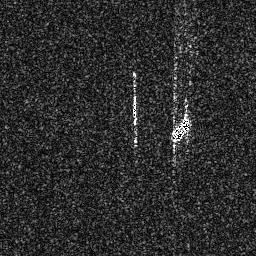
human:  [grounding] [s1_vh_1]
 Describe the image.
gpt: In the satellite image, there is  <ref>1 medium ship </ref> <box>[[65, 44, 75, 55, 0]]</box> located at right.